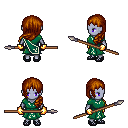
a pixel art fantasy rpg character, female body template, dark elf, purple skin, sash dress, white pants, brunette left-swept hairstyle, gold gloves, ghillies, spear, four views (front, back, left, right), 2x2 character sprite sheet, small pixel art, hard edges, no anti-aliasing